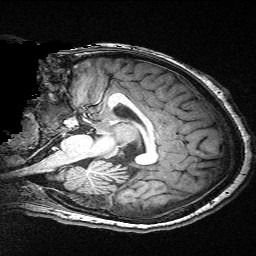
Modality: T1w
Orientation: sagittal
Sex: female
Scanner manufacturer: siemens
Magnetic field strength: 3 T
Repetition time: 2.3 s
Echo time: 0.00336 s